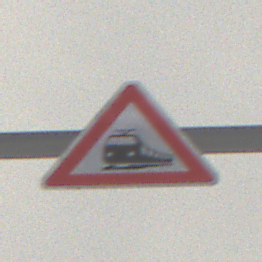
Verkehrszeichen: Bahnuebergang
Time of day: MorningAfternoon
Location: Outdoor (Nature)
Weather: Overcast
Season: Winter
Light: Natural